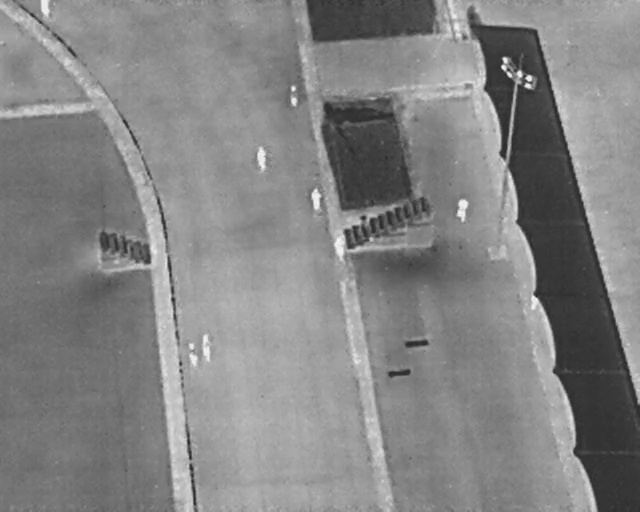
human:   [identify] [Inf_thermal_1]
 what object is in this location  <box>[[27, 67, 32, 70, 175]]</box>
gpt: <ref>1 large person at the left</ref>

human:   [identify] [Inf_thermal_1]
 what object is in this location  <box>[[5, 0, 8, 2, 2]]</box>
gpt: <ref>1 medium person at the top left</ref>